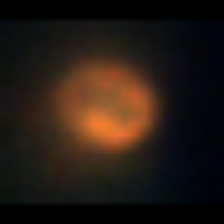
Taxon: NanoPlankton
Group: Other